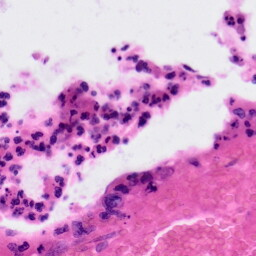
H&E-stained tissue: Colon